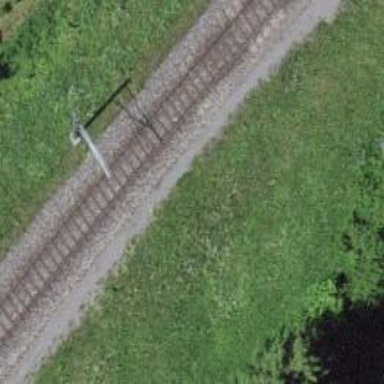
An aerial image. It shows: Single railway track with electrification through contact line.